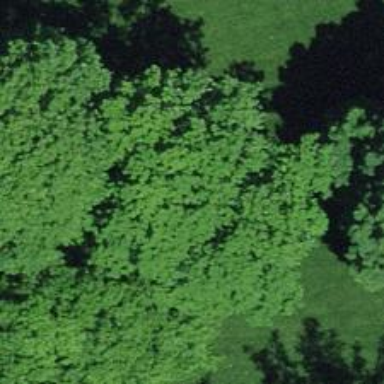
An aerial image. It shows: Beautiful tree in nature.